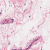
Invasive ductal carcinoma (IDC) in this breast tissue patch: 0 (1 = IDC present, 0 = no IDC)